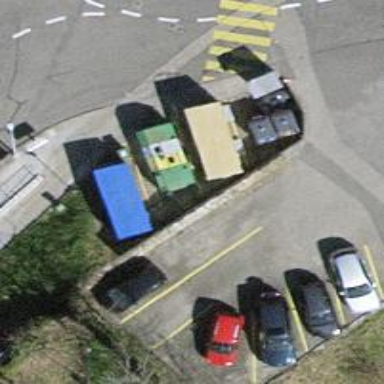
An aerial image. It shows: Recycling container in the area designated for recycling.